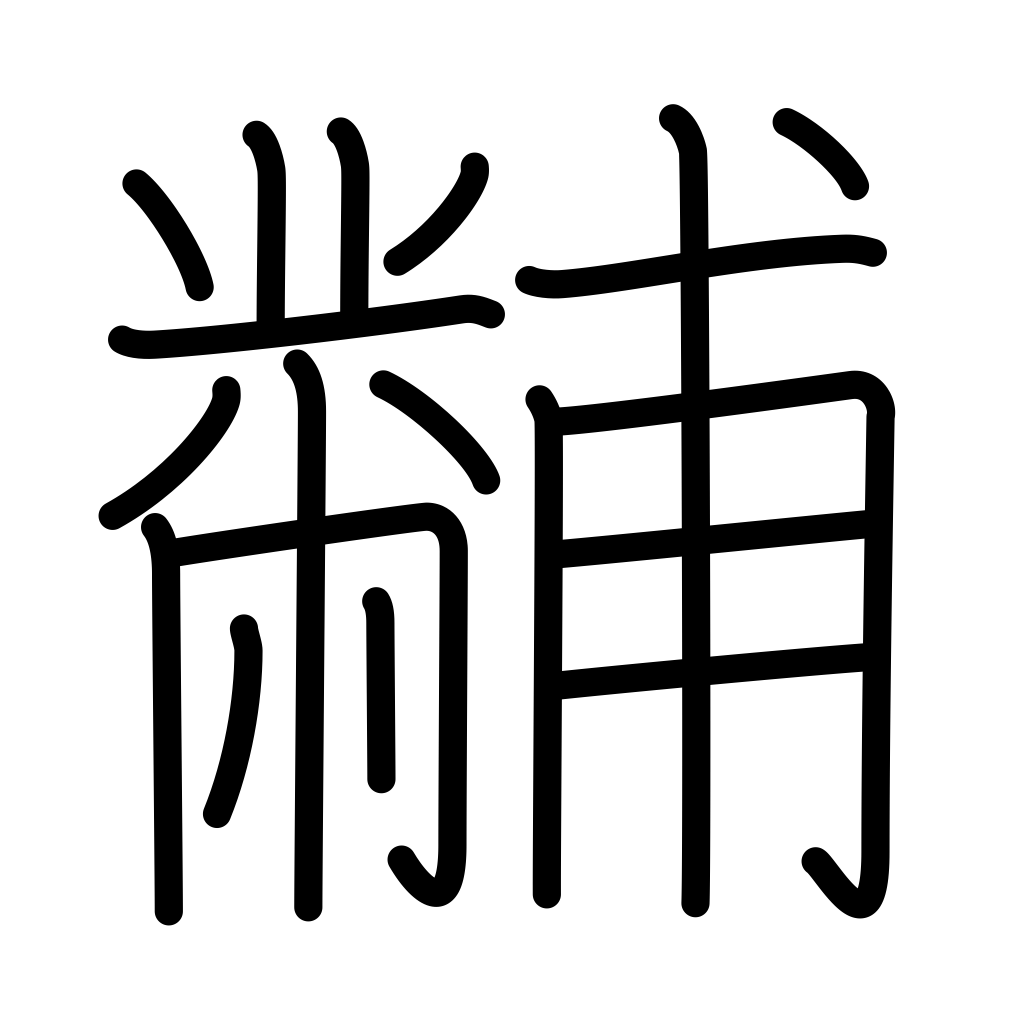
Meaning: embroidery